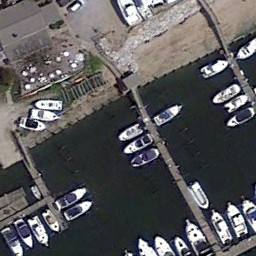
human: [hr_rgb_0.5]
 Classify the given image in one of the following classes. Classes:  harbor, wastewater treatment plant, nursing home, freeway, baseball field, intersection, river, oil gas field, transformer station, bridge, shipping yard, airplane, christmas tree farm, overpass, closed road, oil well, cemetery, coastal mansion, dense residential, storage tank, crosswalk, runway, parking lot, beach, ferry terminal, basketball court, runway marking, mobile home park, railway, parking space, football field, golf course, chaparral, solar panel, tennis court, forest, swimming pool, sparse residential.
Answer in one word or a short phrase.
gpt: ferry terminal